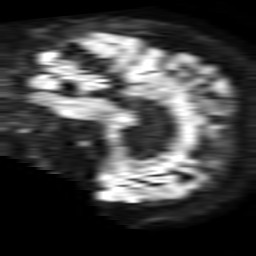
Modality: TRACE
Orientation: sagittal
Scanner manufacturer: philips
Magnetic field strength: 1.5 T
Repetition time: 3.512 s
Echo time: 0.07039 s